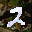
Label: 2